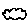
Label: cloud